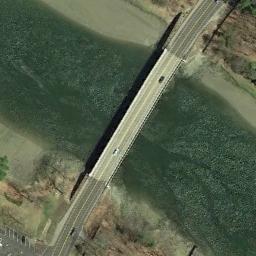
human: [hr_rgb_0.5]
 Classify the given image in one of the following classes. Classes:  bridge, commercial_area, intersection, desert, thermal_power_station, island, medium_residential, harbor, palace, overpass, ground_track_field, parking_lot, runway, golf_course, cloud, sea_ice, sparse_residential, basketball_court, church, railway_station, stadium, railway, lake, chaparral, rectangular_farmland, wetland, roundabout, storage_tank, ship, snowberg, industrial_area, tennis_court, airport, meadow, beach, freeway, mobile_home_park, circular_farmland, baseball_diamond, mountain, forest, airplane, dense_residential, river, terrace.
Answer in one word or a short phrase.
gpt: bridge